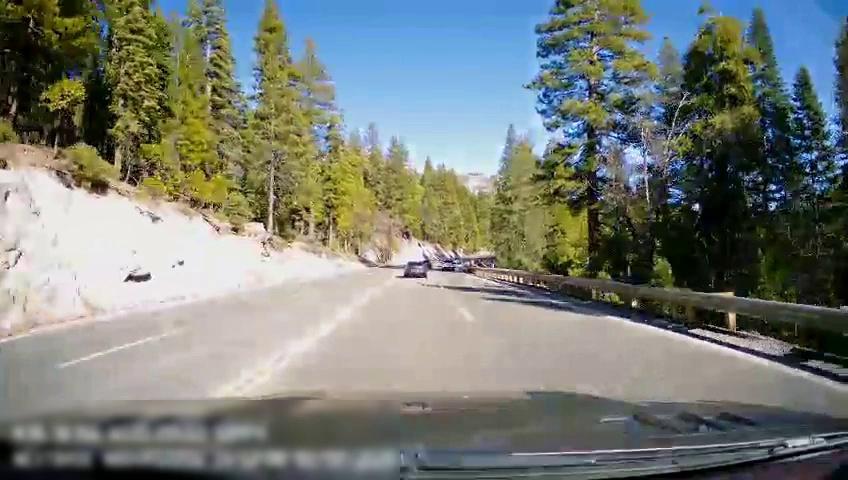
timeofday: Day
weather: Sunny
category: Drivable Space
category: Vehicles | Car
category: Vehicles | SUV
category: Lanes | Current Lane
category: Lanes | Alternate Lane
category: Lanes | Opposite Lane
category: Lanes | Opposite Lane